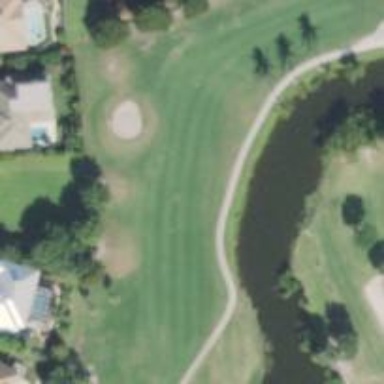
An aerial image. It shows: View of golf hole.